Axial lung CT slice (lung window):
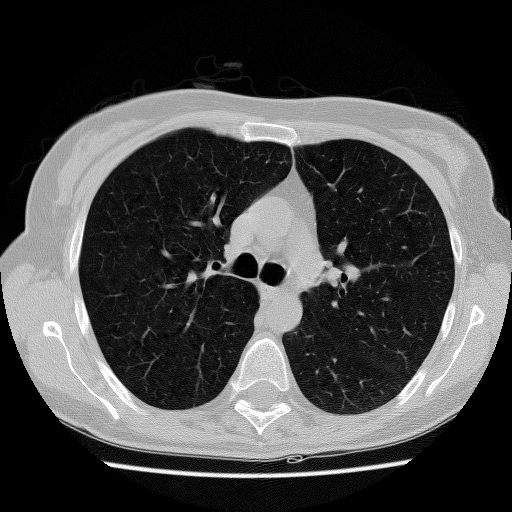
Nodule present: no